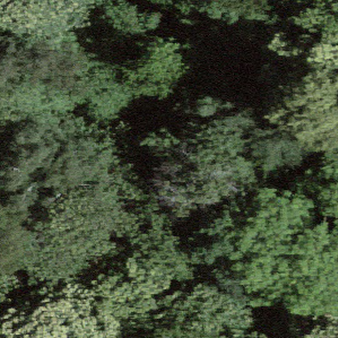
Label: other